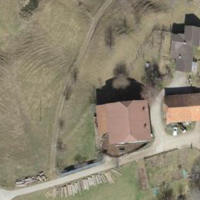
EUNIS habitat code: 24
Species observed at this site:
Fagus sylvatica